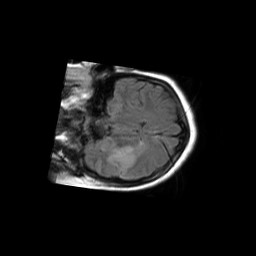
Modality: FLAIR
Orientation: coronal
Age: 31
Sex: female
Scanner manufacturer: philips
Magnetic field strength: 1.5 T
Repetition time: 6 s
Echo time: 0.12 s